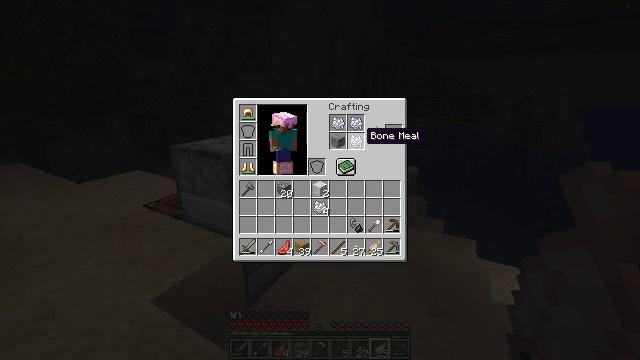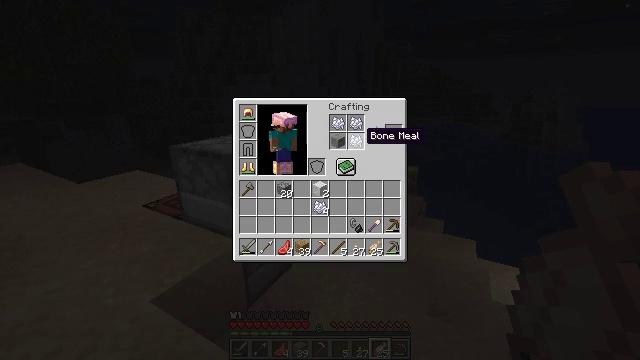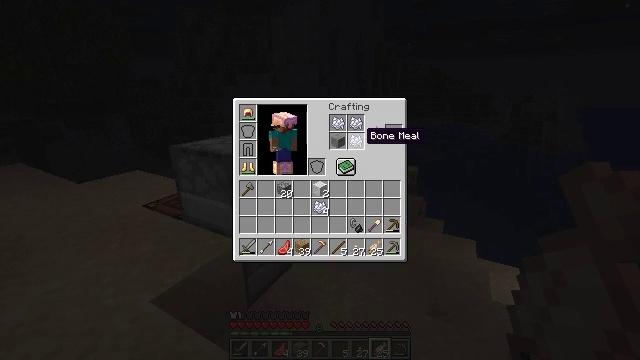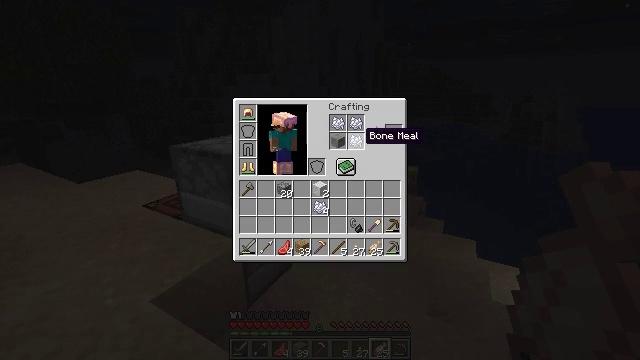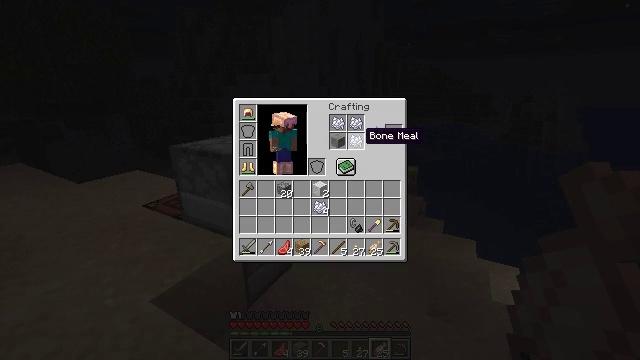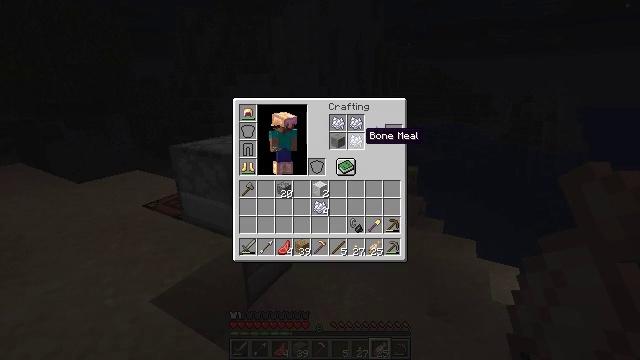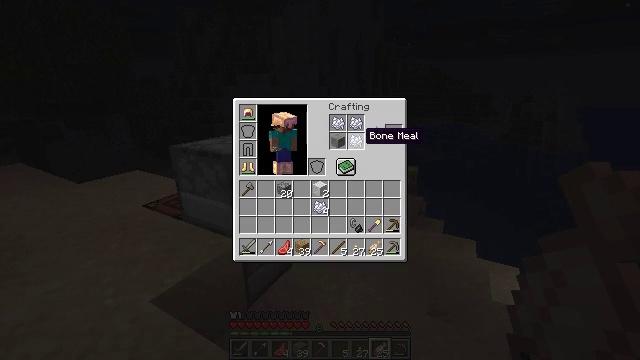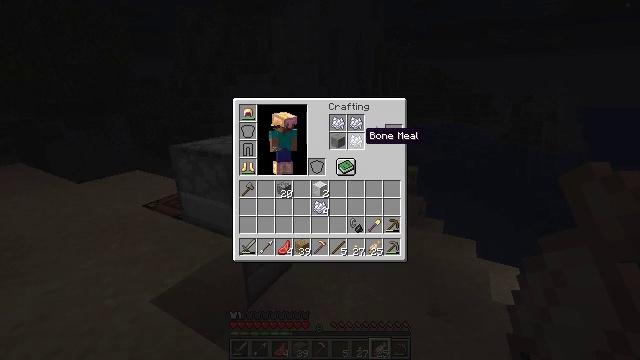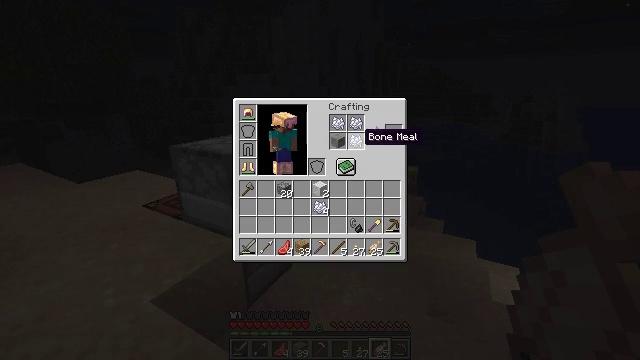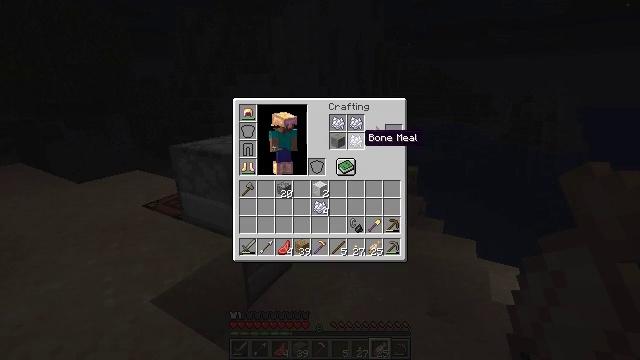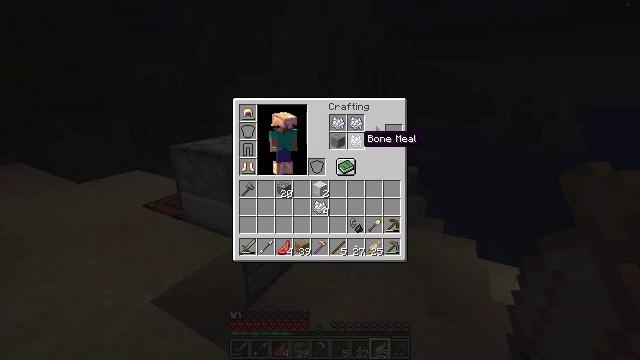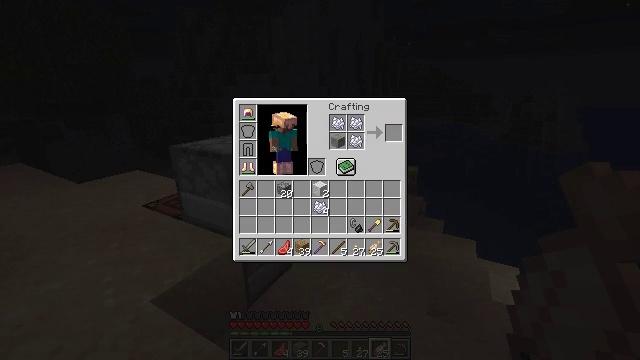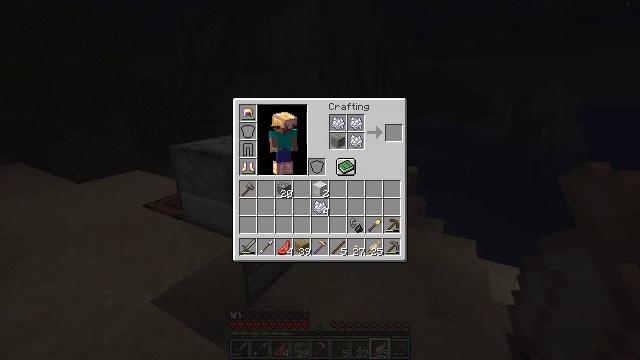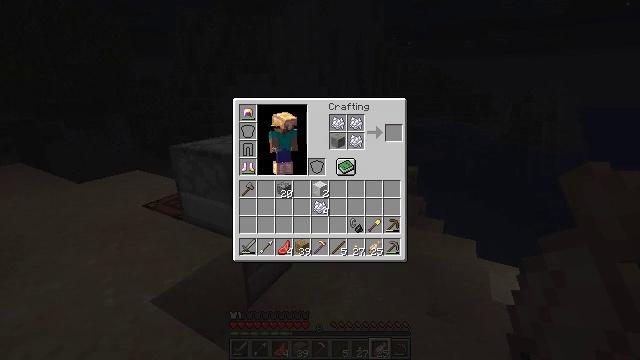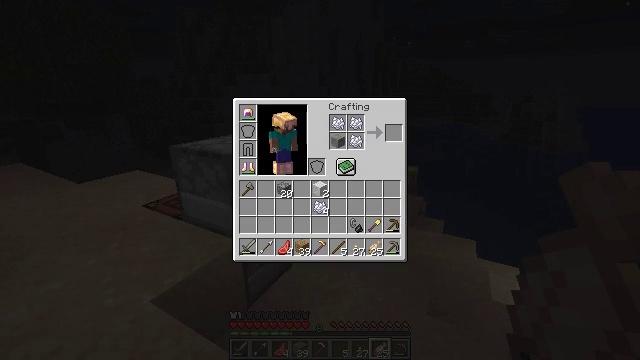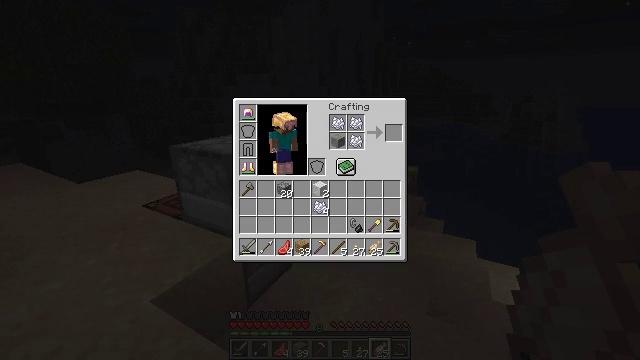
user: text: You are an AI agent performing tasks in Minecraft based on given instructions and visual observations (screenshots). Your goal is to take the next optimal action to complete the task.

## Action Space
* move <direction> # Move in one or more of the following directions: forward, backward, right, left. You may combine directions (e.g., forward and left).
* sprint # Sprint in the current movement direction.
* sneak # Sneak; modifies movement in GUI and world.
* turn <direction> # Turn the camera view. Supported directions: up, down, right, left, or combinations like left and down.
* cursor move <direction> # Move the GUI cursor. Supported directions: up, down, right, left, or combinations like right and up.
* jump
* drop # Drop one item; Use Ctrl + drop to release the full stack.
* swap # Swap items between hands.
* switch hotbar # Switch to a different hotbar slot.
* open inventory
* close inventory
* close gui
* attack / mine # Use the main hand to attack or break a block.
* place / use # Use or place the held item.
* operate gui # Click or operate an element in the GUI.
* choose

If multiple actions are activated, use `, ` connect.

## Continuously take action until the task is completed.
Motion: motion action
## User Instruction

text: Prepare to craft white dye.
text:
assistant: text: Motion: no_op
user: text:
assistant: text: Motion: no_op
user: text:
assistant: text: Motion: no_op
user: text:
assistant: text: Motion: no_op
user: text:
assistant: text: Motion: no_op
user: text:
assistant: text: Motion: no_op
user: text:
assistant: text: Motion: no_op
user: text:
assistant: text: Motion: no_op
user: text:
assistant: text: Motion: no_op
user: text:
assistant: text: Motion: no_op
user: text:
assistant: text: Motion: no_op
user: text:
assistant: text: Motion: no_op
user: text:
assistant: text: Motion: no_op
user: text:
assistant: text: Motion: no_op
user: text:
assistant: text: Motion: no_op
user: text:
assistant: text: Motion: no_op
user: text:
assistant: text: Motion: no_op
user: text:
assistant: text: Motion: no_op
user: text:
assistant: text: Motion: no_op
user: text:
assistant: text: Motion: no_op
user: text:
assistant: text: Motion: no_op
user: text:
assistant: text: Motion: no_op
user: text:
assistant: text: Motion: no_op
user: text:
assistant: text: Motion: no_op
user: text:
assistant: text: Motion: no_op
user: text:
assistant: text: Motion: no_op
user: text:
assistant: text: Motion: no_op
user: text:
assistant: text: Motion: no_op
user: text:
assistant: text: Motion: no_op
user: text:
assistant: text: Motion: no_op